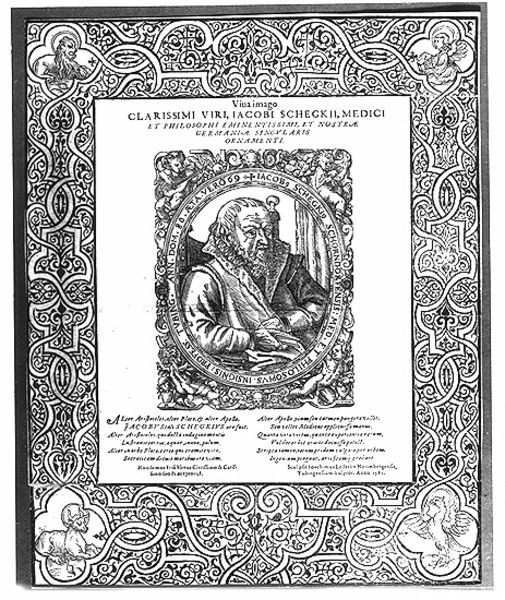
Titel: Bildnis des Jakob Schegk
Künstler: Jakob Lederlein
Institution: (Seriendruck)
Schlagwörter: adler, mann, vogel, weiß, sitzen, grau, mund, nase, profil, schwarz, stirn, stuhl, zeichnung, schal, tier, tiere, muster, ornament, alt, bart, arme, augen, falten, federn, johannes, kragen, mensch, rahmen, bild, bildnis, herr, hände, portrait, porträt, spiegel, haare, kutte, mantel, blatt, oval, rund, engel, putte, ranken, mähne, holzschnitt, schrift, rind, spalten, inschrift, brauen, floral, ornamente, verzierung, unterschrift, buch, medaillon, symmetrisch, druck, stich, titel, seite, illustration, schwarzweiß, text, brille, buchstaben, schriftsteller, überschrift, krause, buchdruck, ornamental, schwarz weis, schnörkel, heiligenschein, verschlungen, löwe, hörner, medaille, putten, kupferstich, ochse, stier, putti, ziege, viereck, king, medici, latein, lateinisch, umschrift, markus, philosophie, bärtiger, koenig, phönix, vignette, evangelisten, lukas, fabeltiere, matthäus, reformationszeit, alter herr, imago, evangelistar, portrat, iacob, text schrift, etching